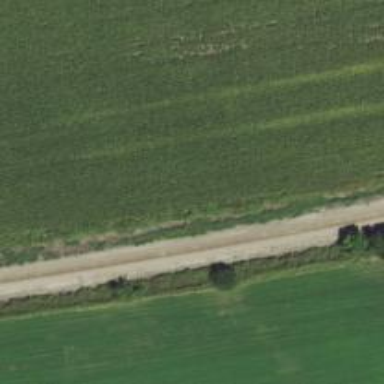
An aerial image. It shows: Railway track.